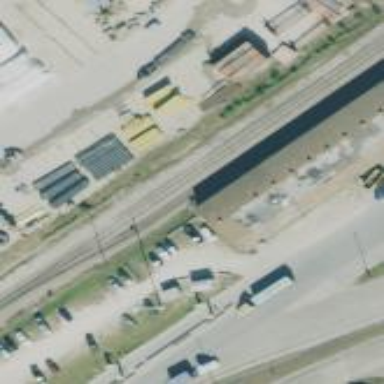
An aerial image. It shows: Warehouse.